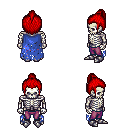
a pixel art fantasy rpg character, male body template, skeleton, blue tattered cape, magenta pants, red short topknot hairstyle, metal boots, four views (front, back, left, right), 2x2 character sprite sheet, small pixel art, hard edges, no anti-aliasing